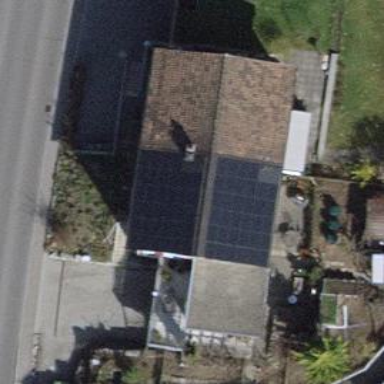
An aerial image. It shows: Small solar photovoltaic panel generator on the roof of building.